Breast ultrasound image
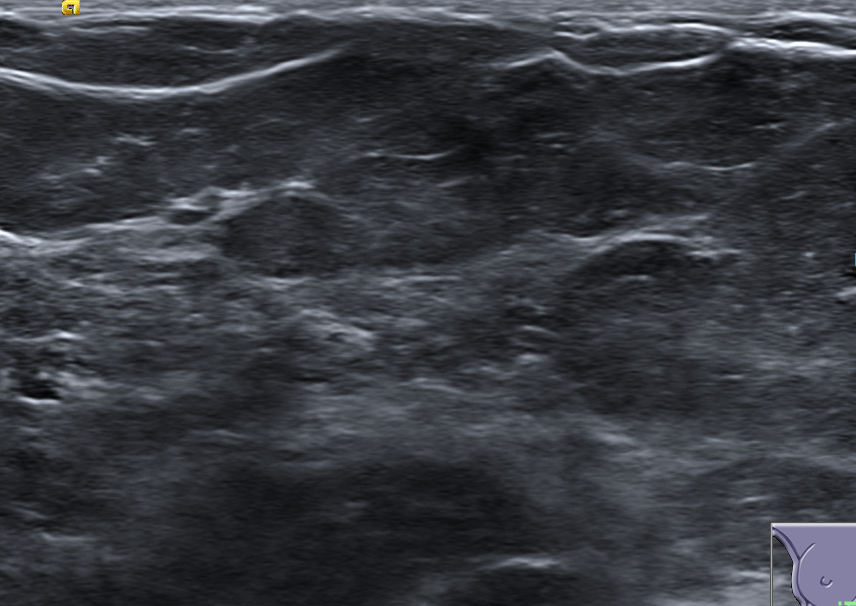
Diagnosis: normal